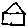
Label: house